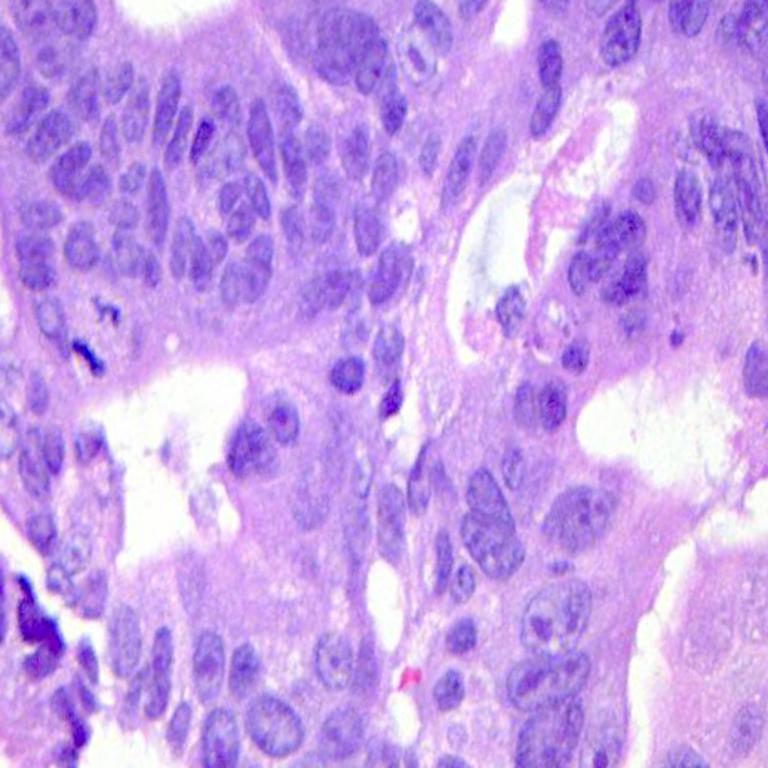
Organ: colon
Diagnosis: adenocarcinomas